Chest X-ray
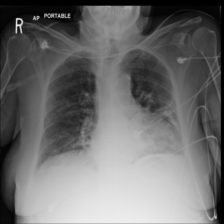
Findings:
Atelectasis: positive
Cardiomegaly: negative
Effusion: negative
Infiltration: positive
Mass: negative
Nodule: negative
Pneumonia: positive
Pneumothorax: negative
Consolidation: negative
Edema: negative
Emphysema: negative
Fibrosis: negative
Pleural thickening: negative
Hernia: negative